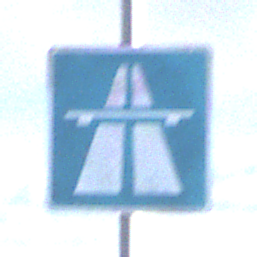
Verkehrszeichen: Autobahn
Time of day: SunriseSunset
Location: Outdoor (Nature)
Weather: PartlyCloudy
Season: NotSpecified
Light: Natural